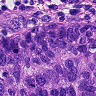
Metastatic tissue present: yes